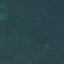
Land use / land cover class: Forest